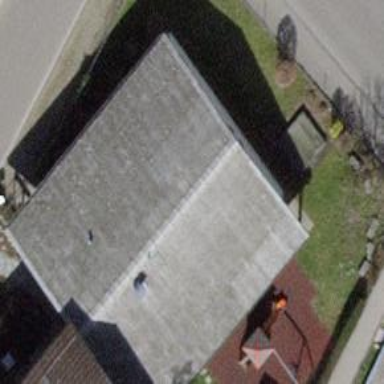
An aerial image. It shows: Kindergarten.